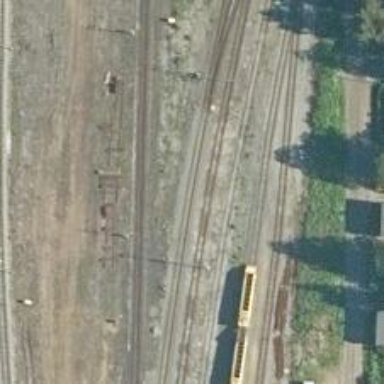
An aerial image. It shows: Railway track with continuous electrified contact lines.